Milling tool wear sample.
Tool blade image: 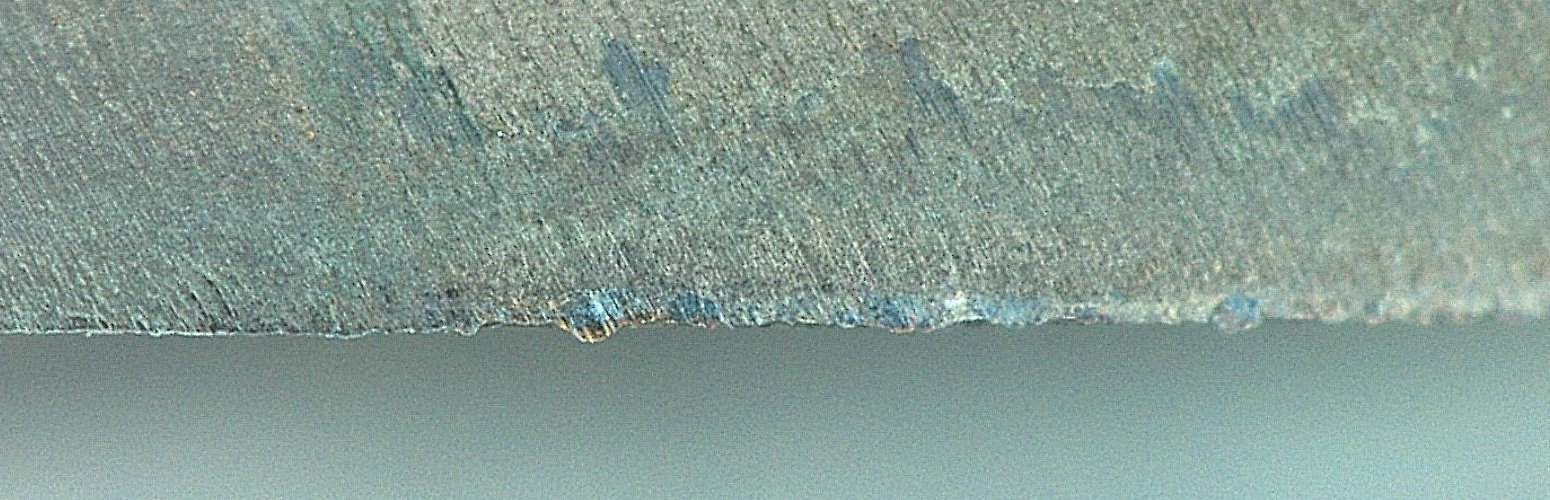
Chip image: 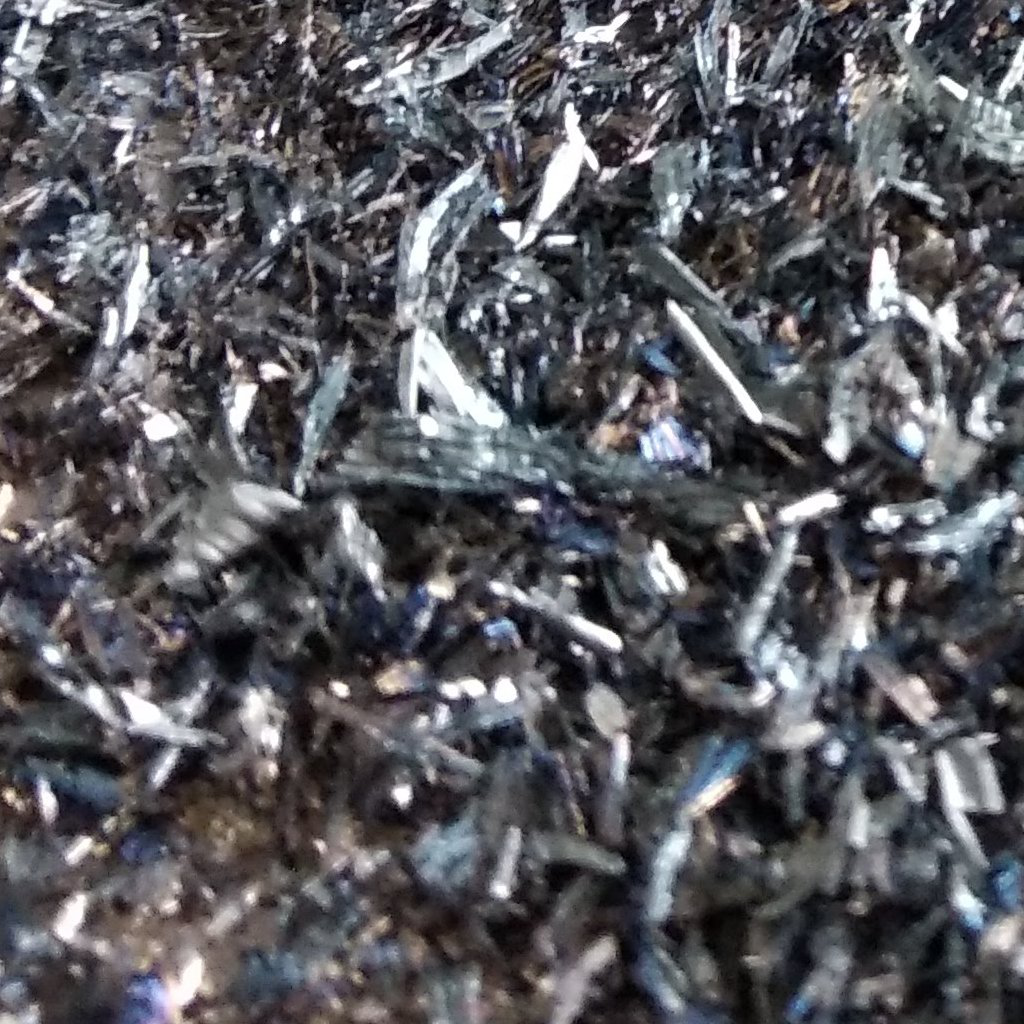
Workpiece image: 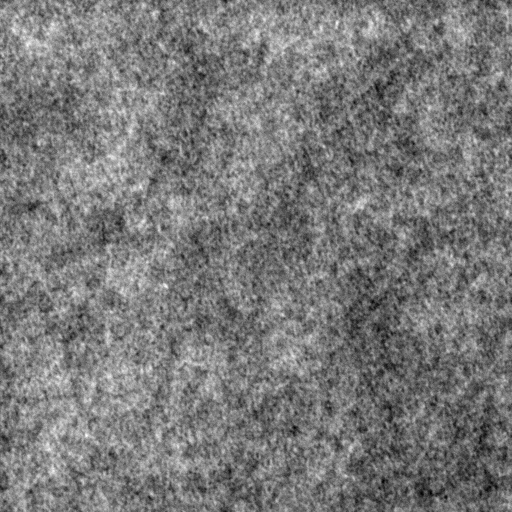
Tool wear state: dulled
Gaps: 19.41
Flank wear: 122.91
Overhang: 19.41
Force-signal Mel-spectrograms (X, Y, Z axes): 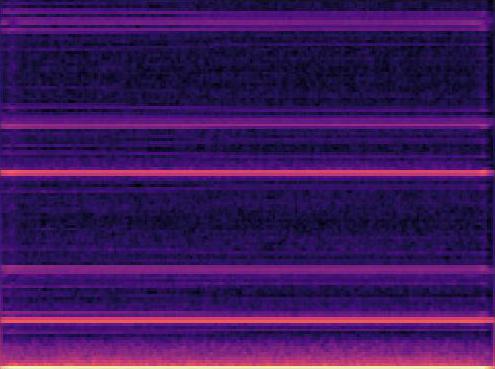 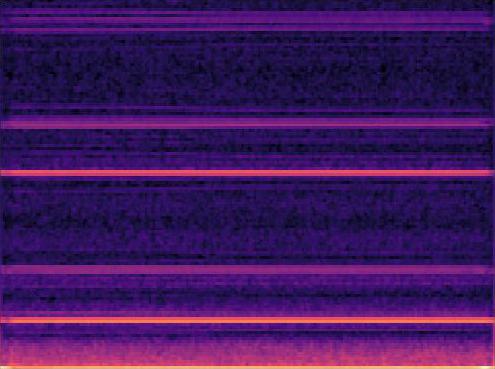 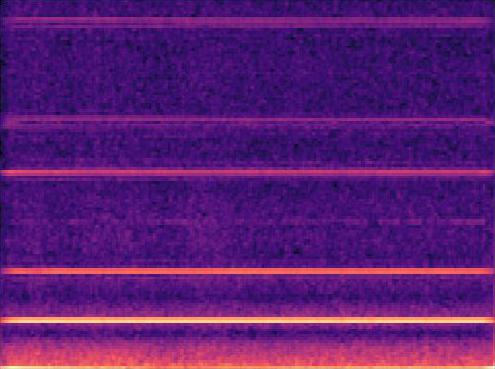
Force-signal scalograms (X, Y, Z axes): 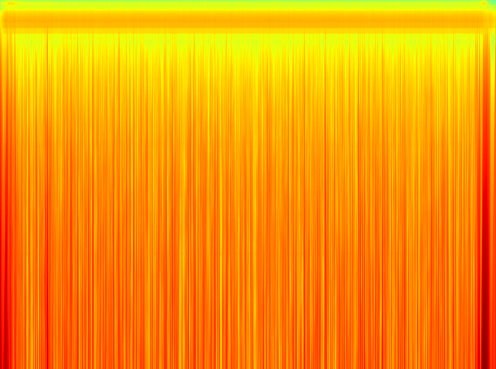 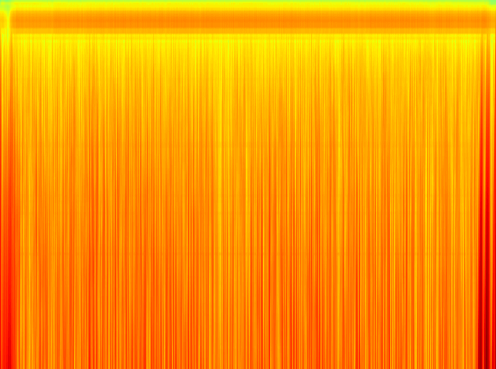 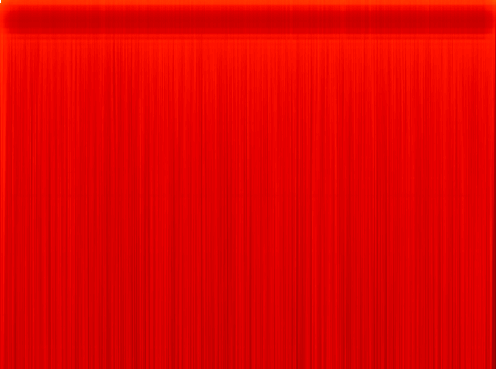
Force phase: accelerated_severe_wear